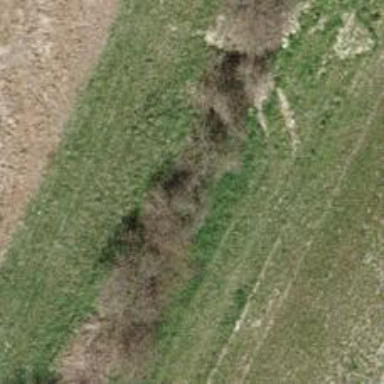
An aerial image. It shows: Row of trees in natural setting.